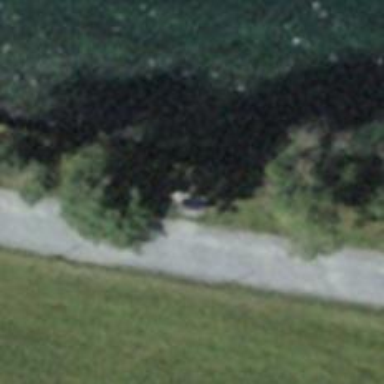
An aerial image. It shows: Bench for seating.